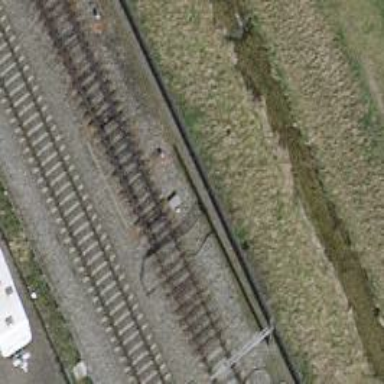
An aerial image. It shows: Railway switch.